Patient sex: M
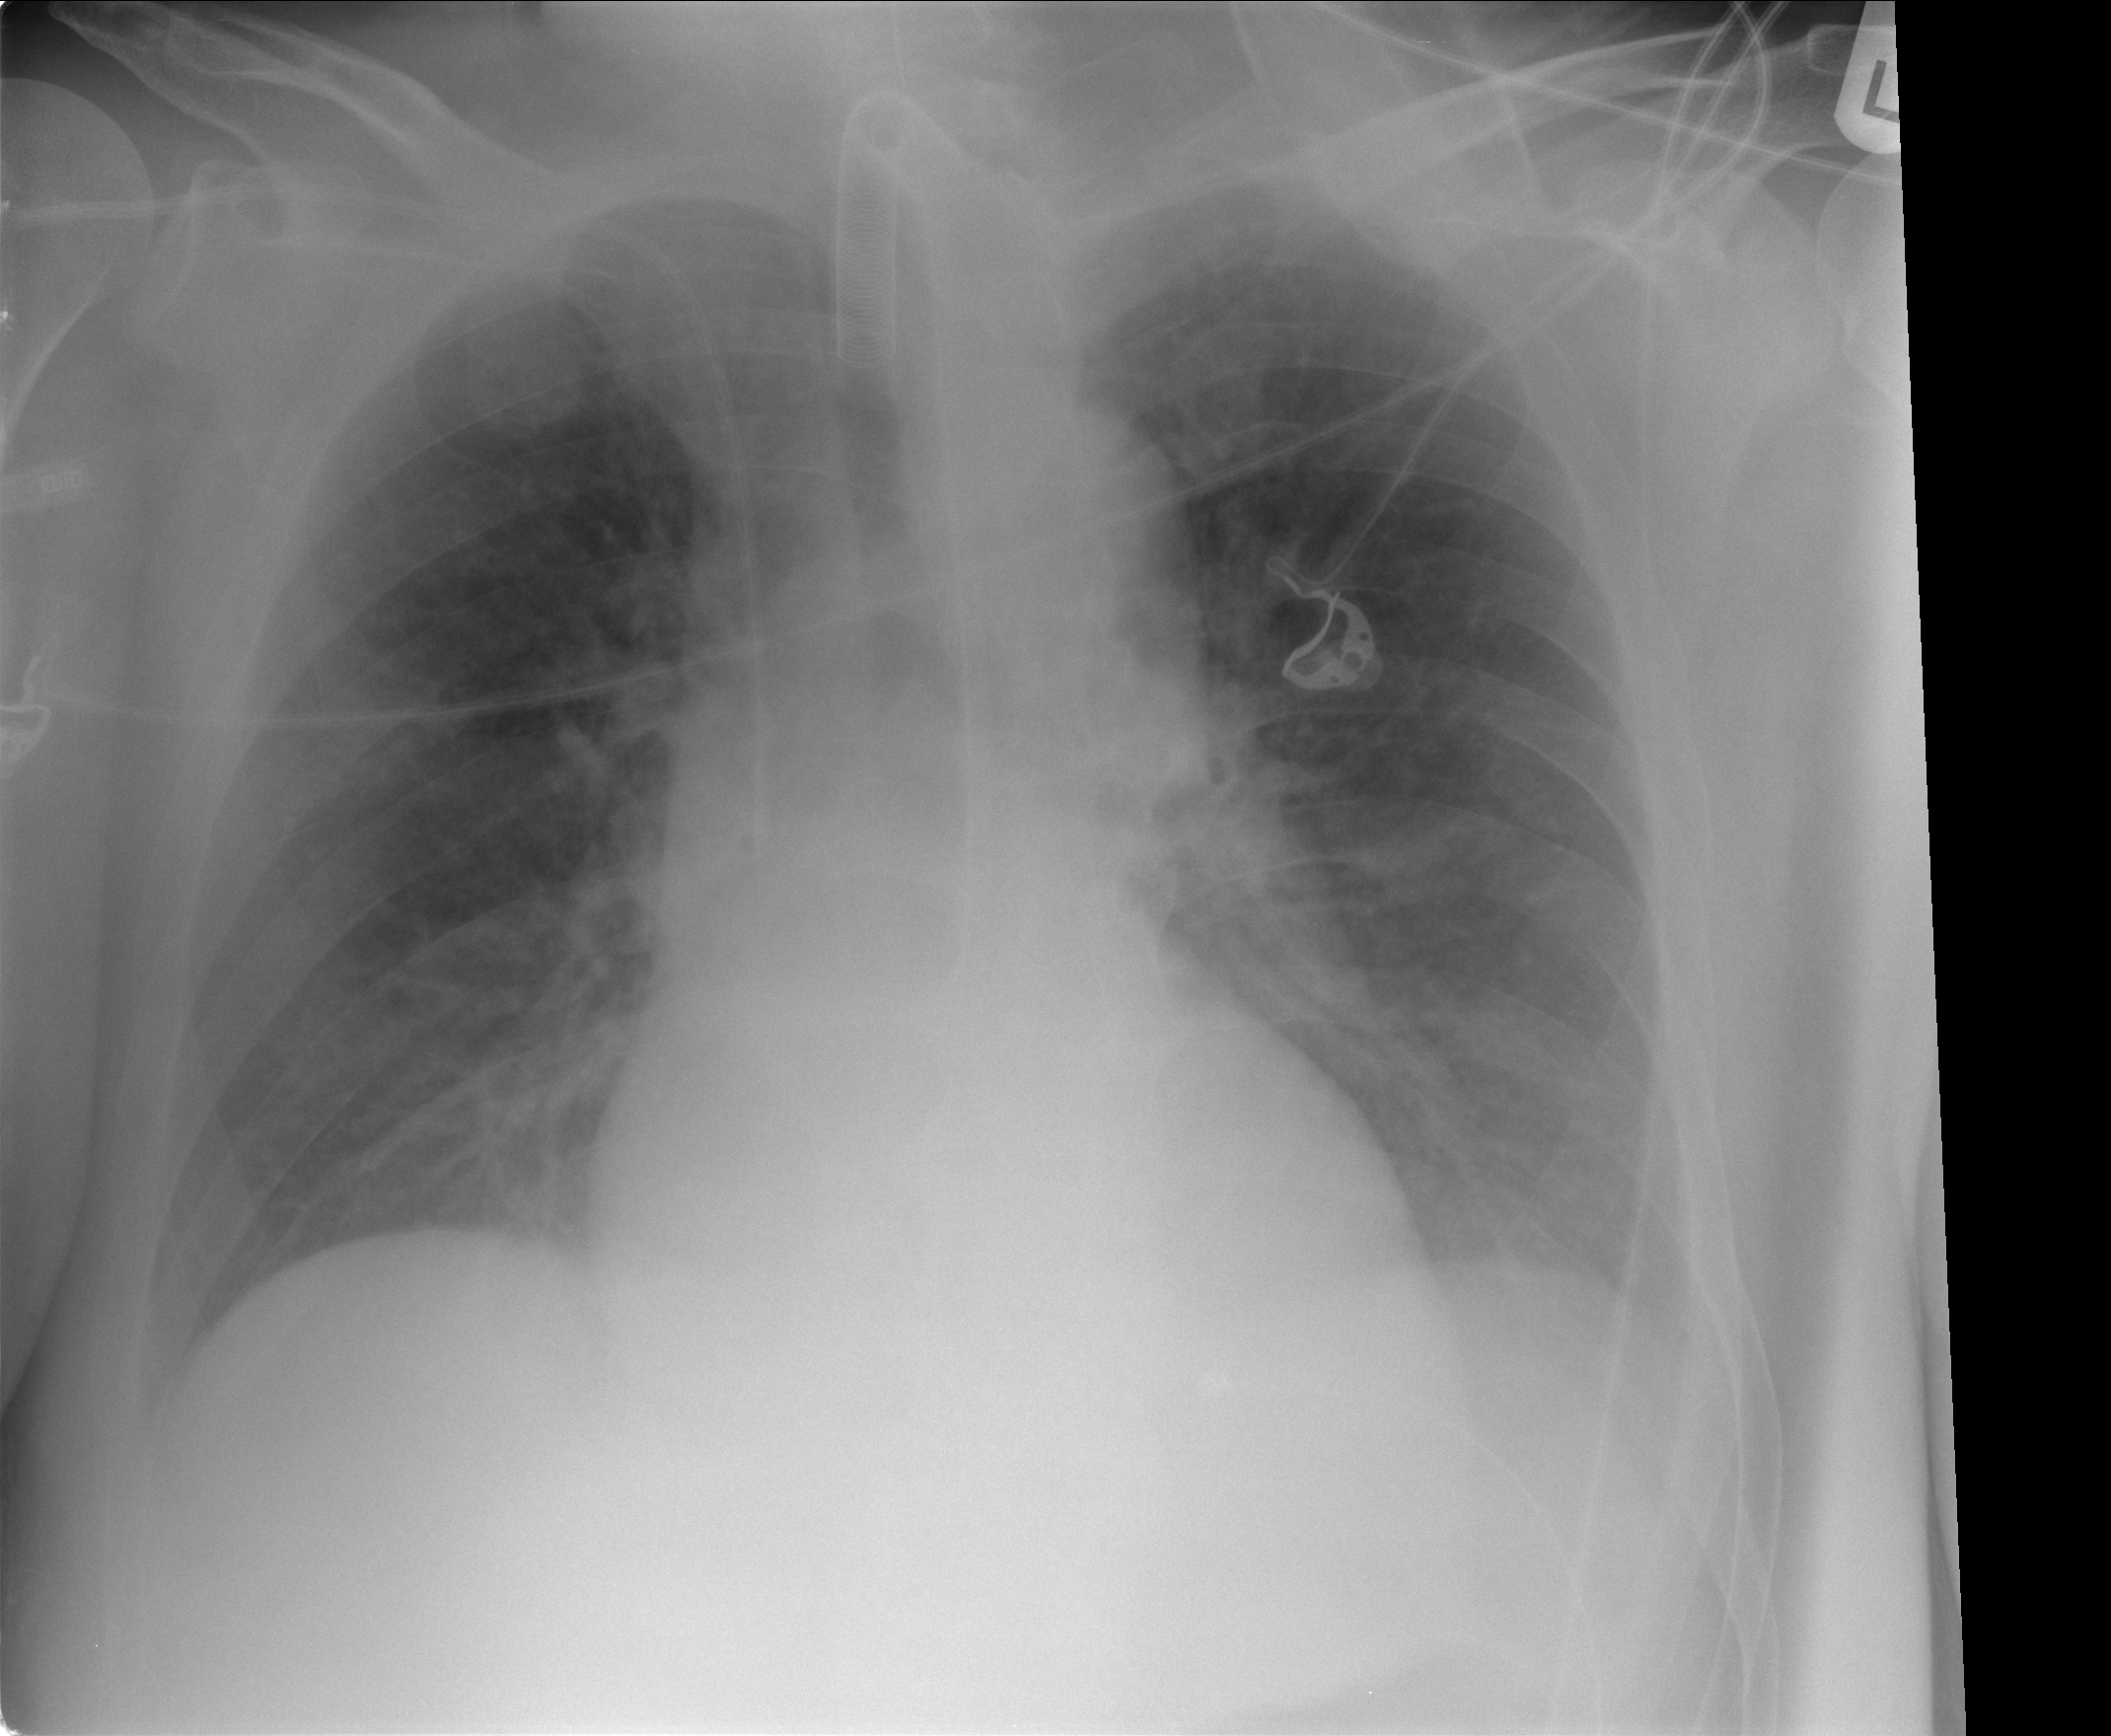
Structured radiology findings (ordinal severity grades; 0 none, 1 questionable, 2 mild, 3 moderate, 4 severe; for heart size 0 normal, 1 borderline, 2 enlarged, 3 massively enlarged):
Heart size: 0
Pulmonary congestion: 2
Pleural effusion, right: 2
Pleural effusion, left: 0
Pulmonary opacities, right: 2
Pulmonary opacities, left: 2
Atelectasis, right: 1
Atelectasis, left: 2